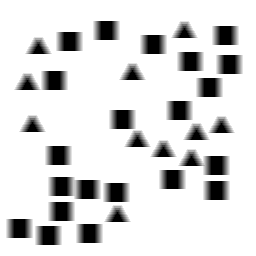
Squares: 21
Triangles: 11
Stars: 0
Total shapes: 32